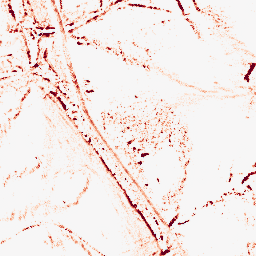
Category: morphological
Decomposition family: morphological_diamond
Decomposition parameters: operation: opening
radius: 3
Upsampling method: regularized
Upsampling parameters: scale: 4
lambda_reg: 0.01
Upsampling scale: 4